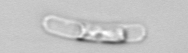
Label: Guinardia_striata